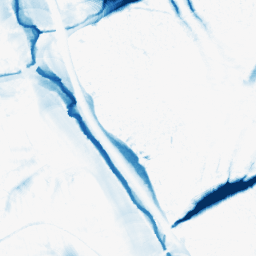
Category: morphological
Decomposition family: morphological_ellipse
Decomposition parameters: operation: closing
width: 30
height: 50
Upsampling method: bicubic
Upsampling parameters: scale: 8
Upsampling scale: 8